Field crop: maize
Growth stage: 2
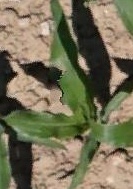
Species: maize